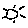
Label: sun